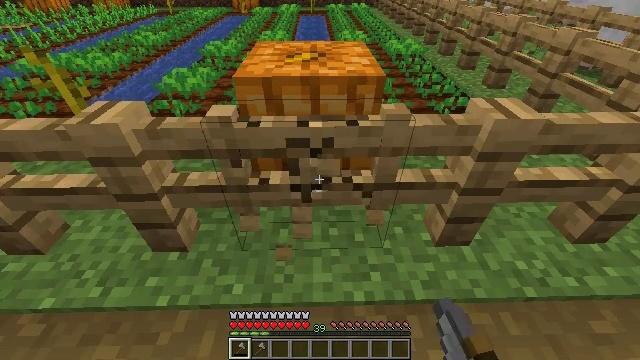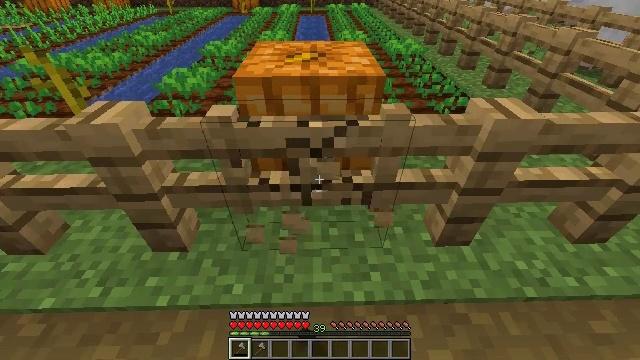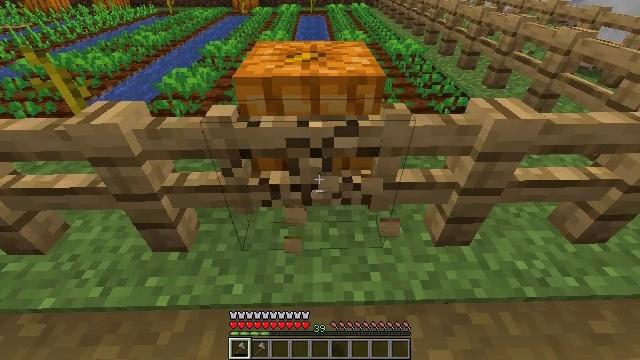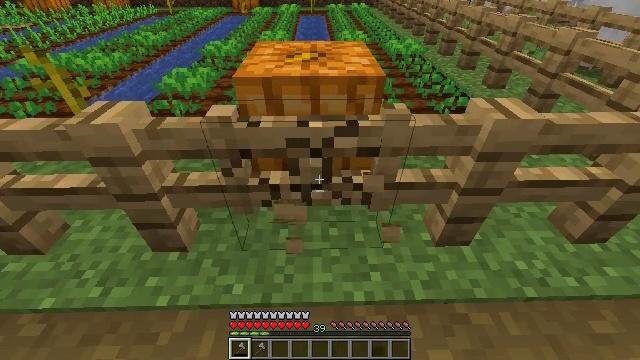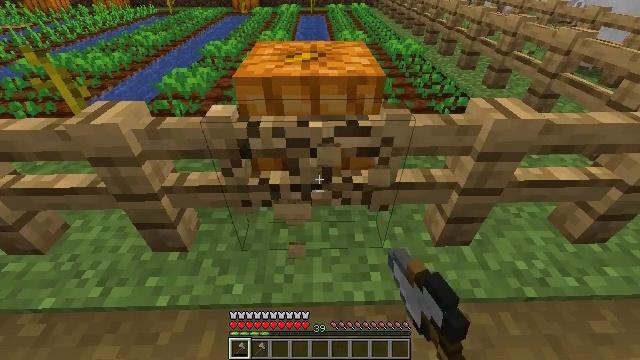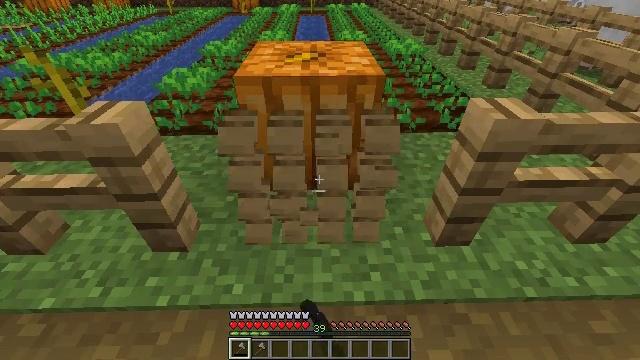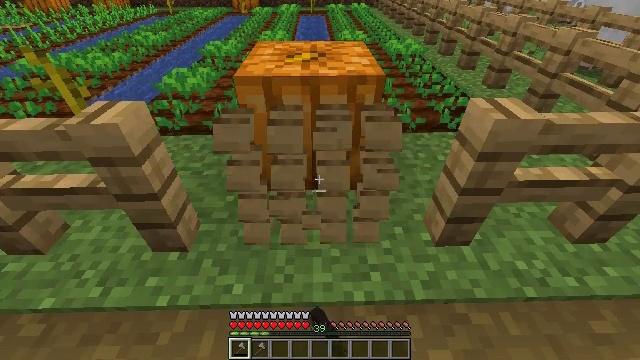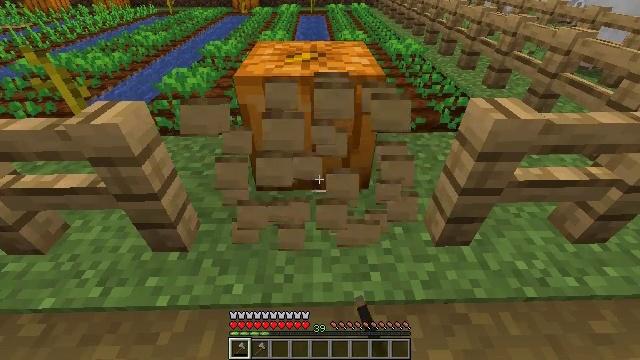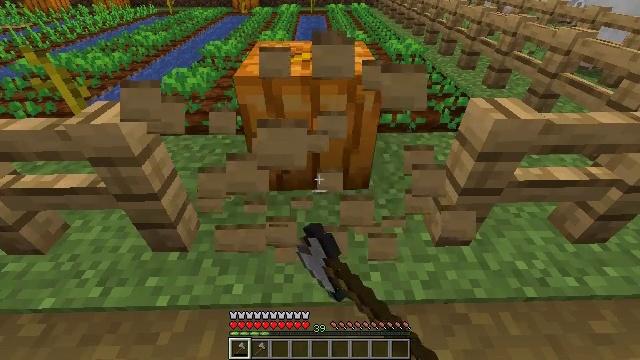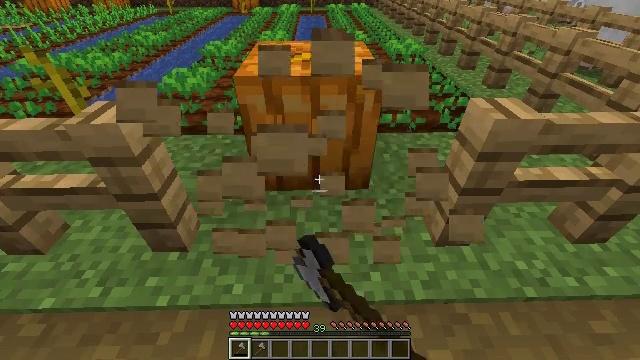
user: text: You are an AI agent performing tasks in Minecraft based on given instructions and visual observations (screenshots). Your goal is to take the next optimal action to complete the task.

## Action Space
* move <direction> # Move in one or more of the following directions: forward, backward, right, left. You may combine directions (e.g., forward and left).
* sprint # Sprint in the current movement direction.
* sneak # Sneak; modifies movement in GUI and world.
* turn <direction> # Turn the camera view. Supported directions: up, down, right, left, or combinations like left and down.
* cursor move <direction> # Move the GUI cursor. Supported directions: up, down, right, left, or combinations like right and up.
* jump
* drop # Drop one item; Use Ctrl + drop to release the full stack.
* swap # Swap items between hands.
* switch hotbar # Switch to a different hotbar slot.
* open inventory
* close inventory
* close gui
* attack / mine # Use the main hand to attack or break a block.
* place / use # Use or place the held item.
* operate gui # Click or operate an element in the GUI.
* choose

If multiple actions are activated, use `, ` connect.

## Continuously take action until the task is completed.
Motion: motion action
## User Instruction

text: Reclaim the oak fence gate by mining.
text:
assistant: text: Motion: attack / mine
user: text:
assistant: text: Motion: attack / mine
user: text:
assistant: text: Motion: attack / mine
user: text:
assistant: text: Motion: attack / mine
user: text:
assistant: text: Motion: attack / mine
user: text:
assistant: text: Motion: attack / mine
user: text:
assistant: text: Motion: attack / mine
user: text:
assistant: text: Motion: attack / mine
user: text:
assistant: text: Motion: no_op
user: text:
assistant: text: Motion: no_op